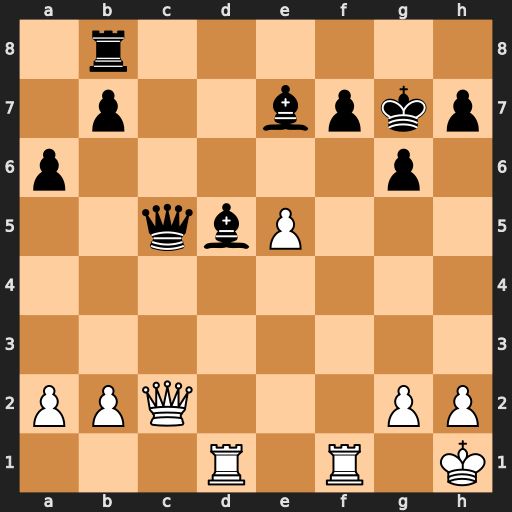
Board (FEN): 1r6/1p2bpkp/p5p1/2qbP3/8/8/PPQ3PP/3R1R1K
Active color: w
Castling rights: -
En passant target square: -
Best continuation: Qxc5 Bxc5 Rxd5